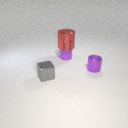
small purple metal cylinder in front of small purple rubber cylinder